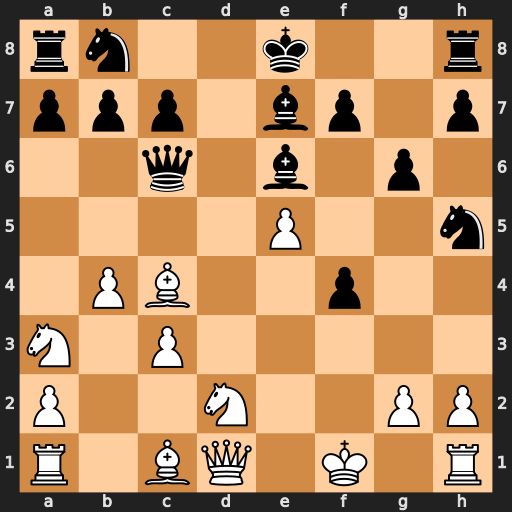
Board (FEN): rn2k2r/ppp1bp1p/2q1b1p1/4P2n/1PB2p2/N1P5/P2N2PP/R1BQ1K1R
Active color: w
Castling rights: kq
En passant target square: -
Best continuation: Bb5 O-O Bxc6